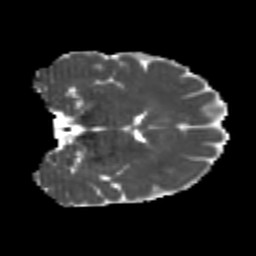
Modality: MD
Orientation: coronal
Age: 20
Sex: female
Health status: healthy
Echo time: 0.074 s